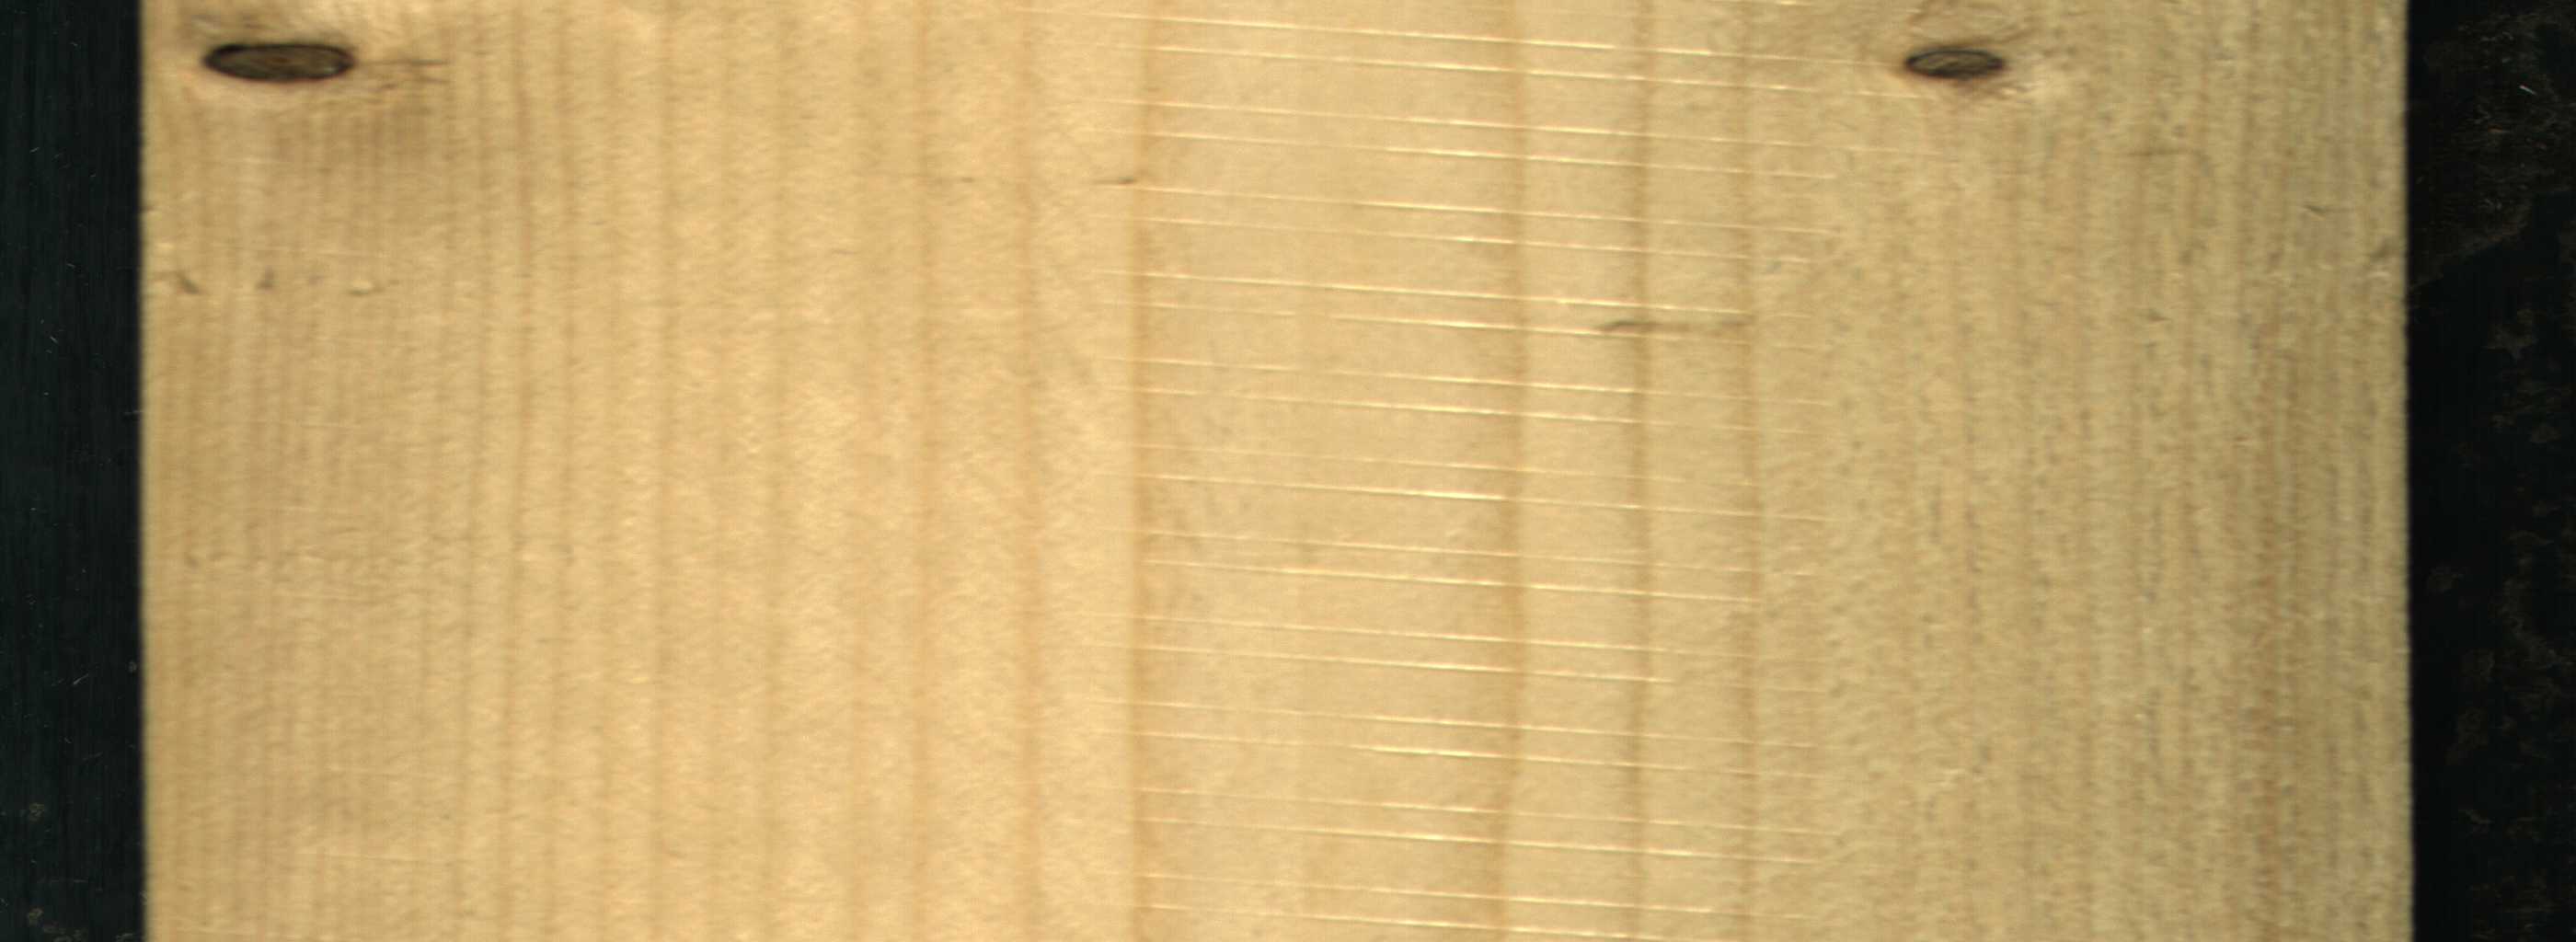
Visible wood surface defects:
Dead_Knot
Dead_Knot